Question: this is my first mac application, and i have been wanting to make something like this:

But, i have been looking and have found nearly nothing about the Window and Drawer. How can i put this into my application? Thanks!
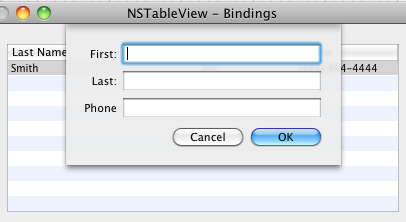
Answer: That's not a drawer, that's a <URL>, which includes sample code.